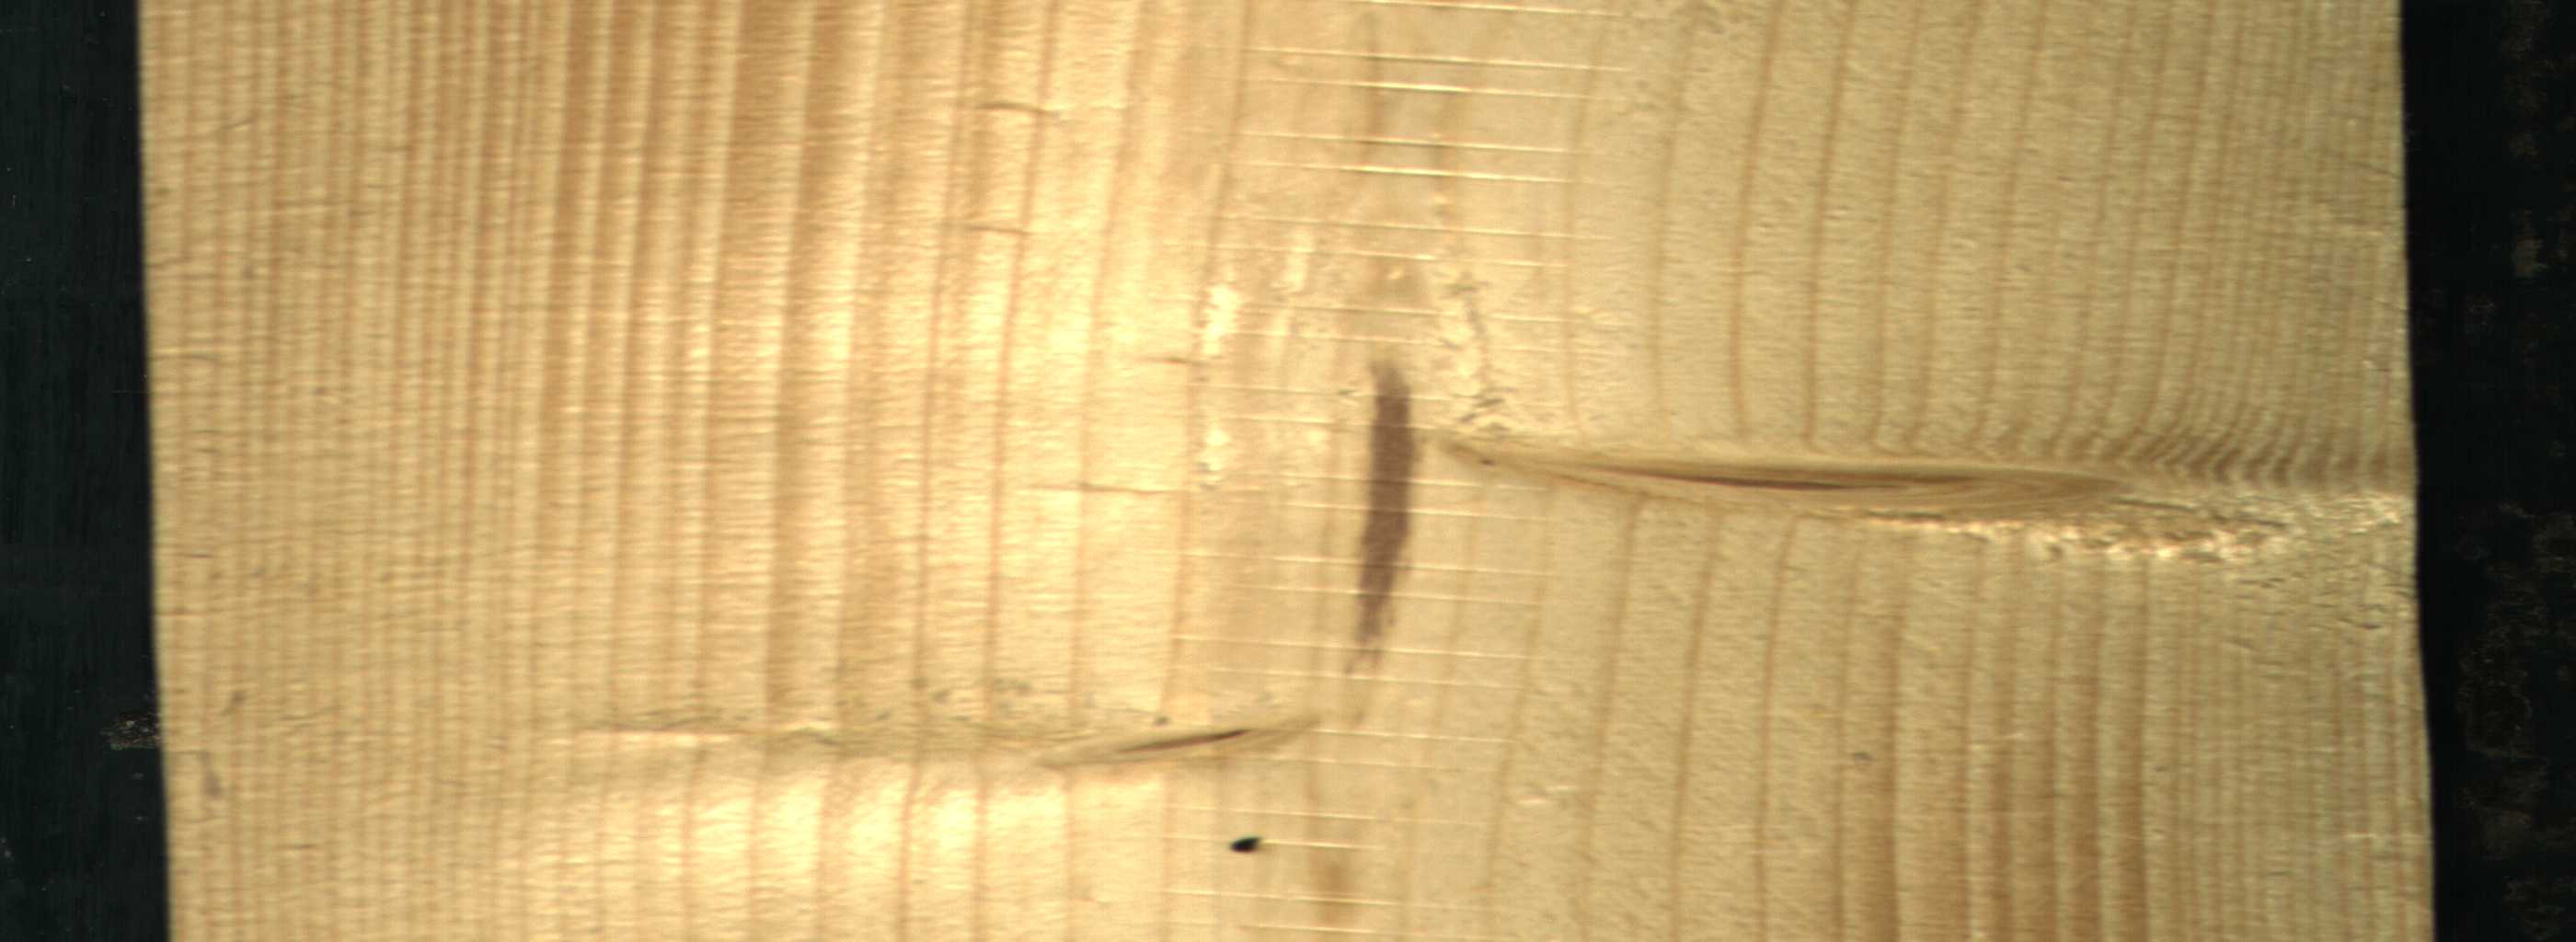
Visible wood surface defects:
Marrow
Live_Knot
Live_Knot